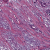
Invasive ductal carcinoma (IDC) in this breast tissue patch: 0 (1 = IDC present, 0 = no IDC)